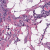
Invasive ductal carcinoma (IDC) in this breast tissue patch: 0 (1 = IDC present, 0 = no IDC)